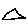
Label: triangle